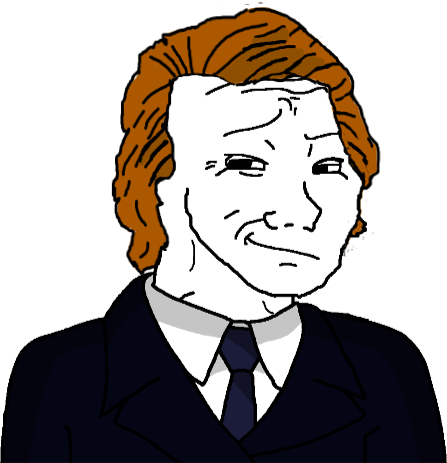
Label: 5_Smugjak